Field crop: maize
Growth stage: 2
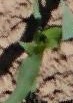
Species: maize